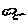
Label: cloud